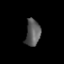
Tissue: lung
Cell type: Epithelial cells
Senescence score: 0.1312
Nuclear area (px): 382
Mean DAPI intensity: 91.961